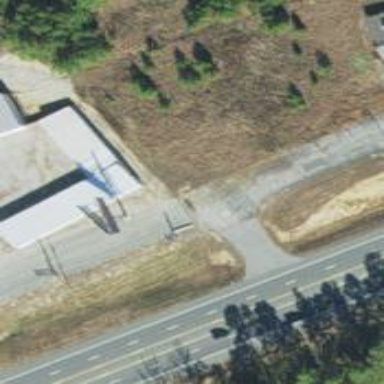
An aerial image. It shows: Rest area on the road.